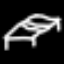
Label: bed